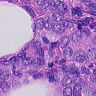
Metastatic tissue present: yes